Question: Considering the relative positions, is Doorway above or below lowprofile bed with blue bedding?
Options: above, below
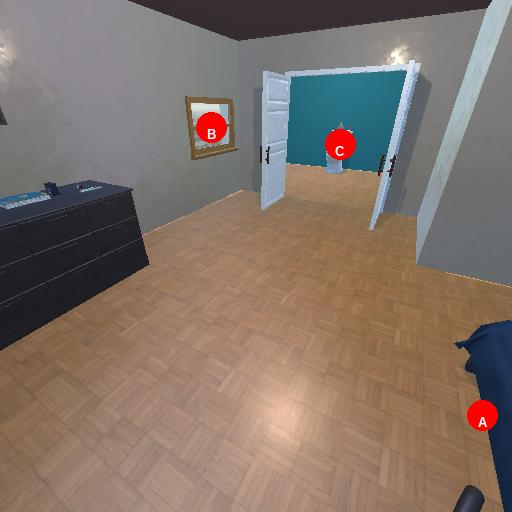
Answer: above